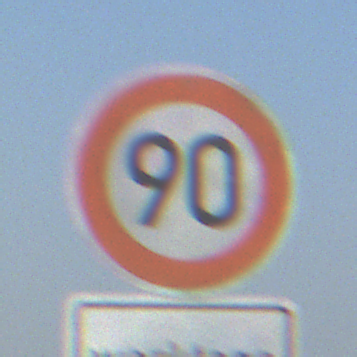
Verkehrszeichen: Geschwindigkeit90
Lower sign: ZeitangabenMitBeschraenkungAufWochentage1
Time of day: SunriseSunset
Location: Outdoor (Urban)
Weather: Clear
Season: NotSpecified
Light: Natural